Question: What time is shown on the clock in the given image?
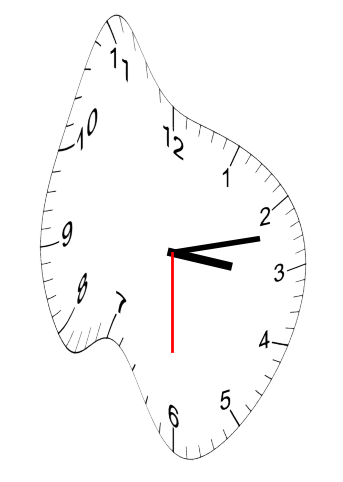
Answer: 03:12:30